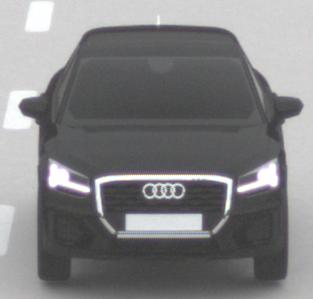
Make: Audi
Model: Q2
Model produced from: 2016
Model produced until: 2020
Doors: 5
Color: black
Road condition: dry road
Daytime: midday
Contrast: low contrast